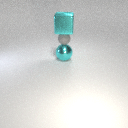
large cyan metal cube above large cyan metal sphere